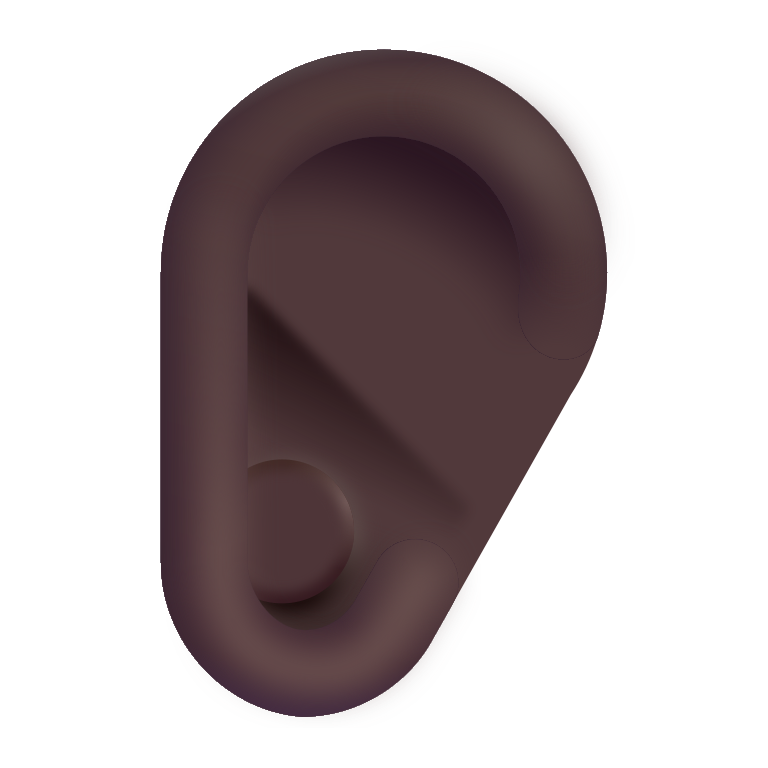
ear color dark